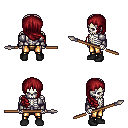
a pixel art fantasy rpg character, male body template, skeleton, steel arm armor, gold greaves, brunette right-swept hairstyle, black shoes, spear, four views (front, back, left, right), 2x2 character sprite sheet, small pixel art, hard edges, no anti-aliasing